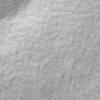
Label: not_dusty